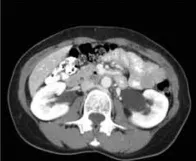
A. Initial CT scan. Note mild fullness of left renal pelvis.
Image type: radiology (ct)